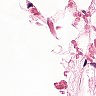
Metastatic tissue present: no